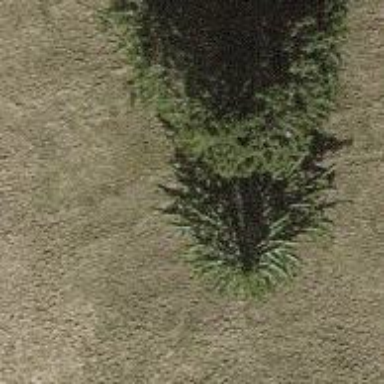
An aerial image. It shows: Beautiful tree in nature.